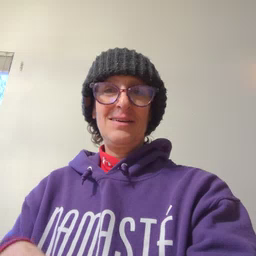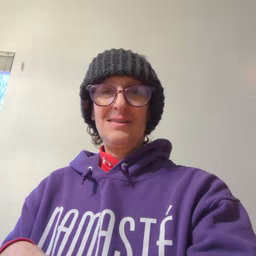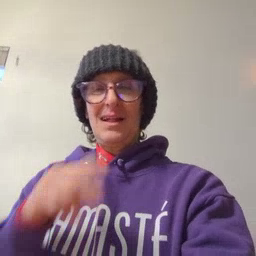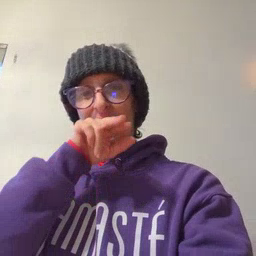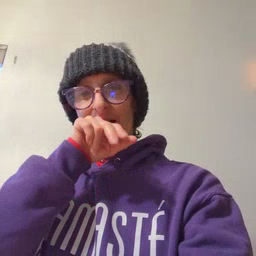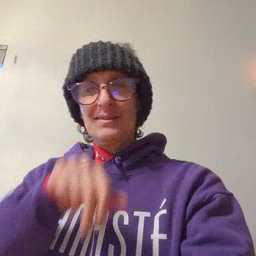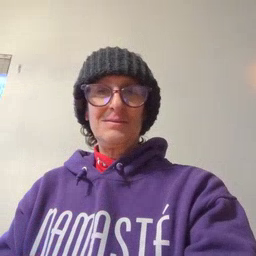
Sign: tongue